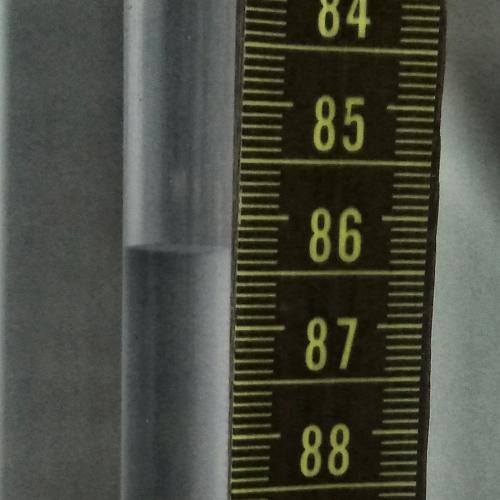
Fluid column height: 86.3 cm